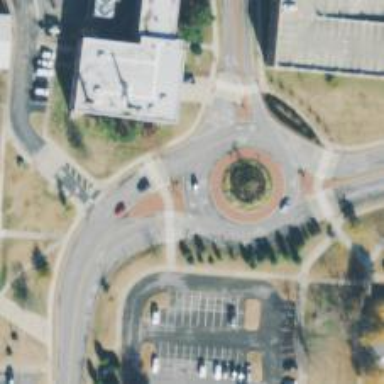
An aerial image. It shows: Roundabout on residential road with asphalt surface.